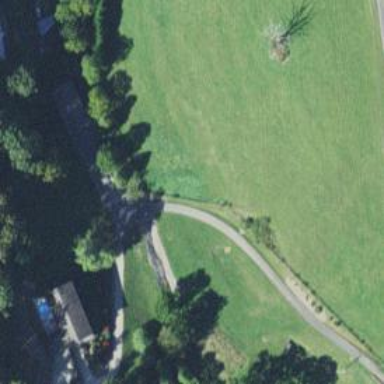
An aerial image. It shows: Driveway.